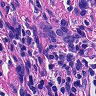
Metastatic tissue present: yes